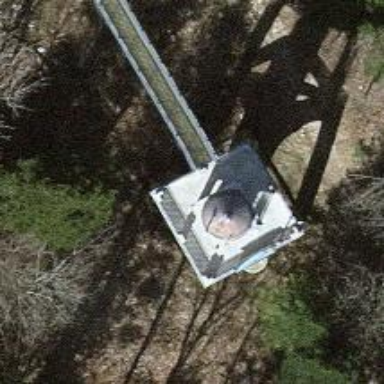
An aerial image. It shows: Metal bridge over path.